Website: apple
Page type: billing-address
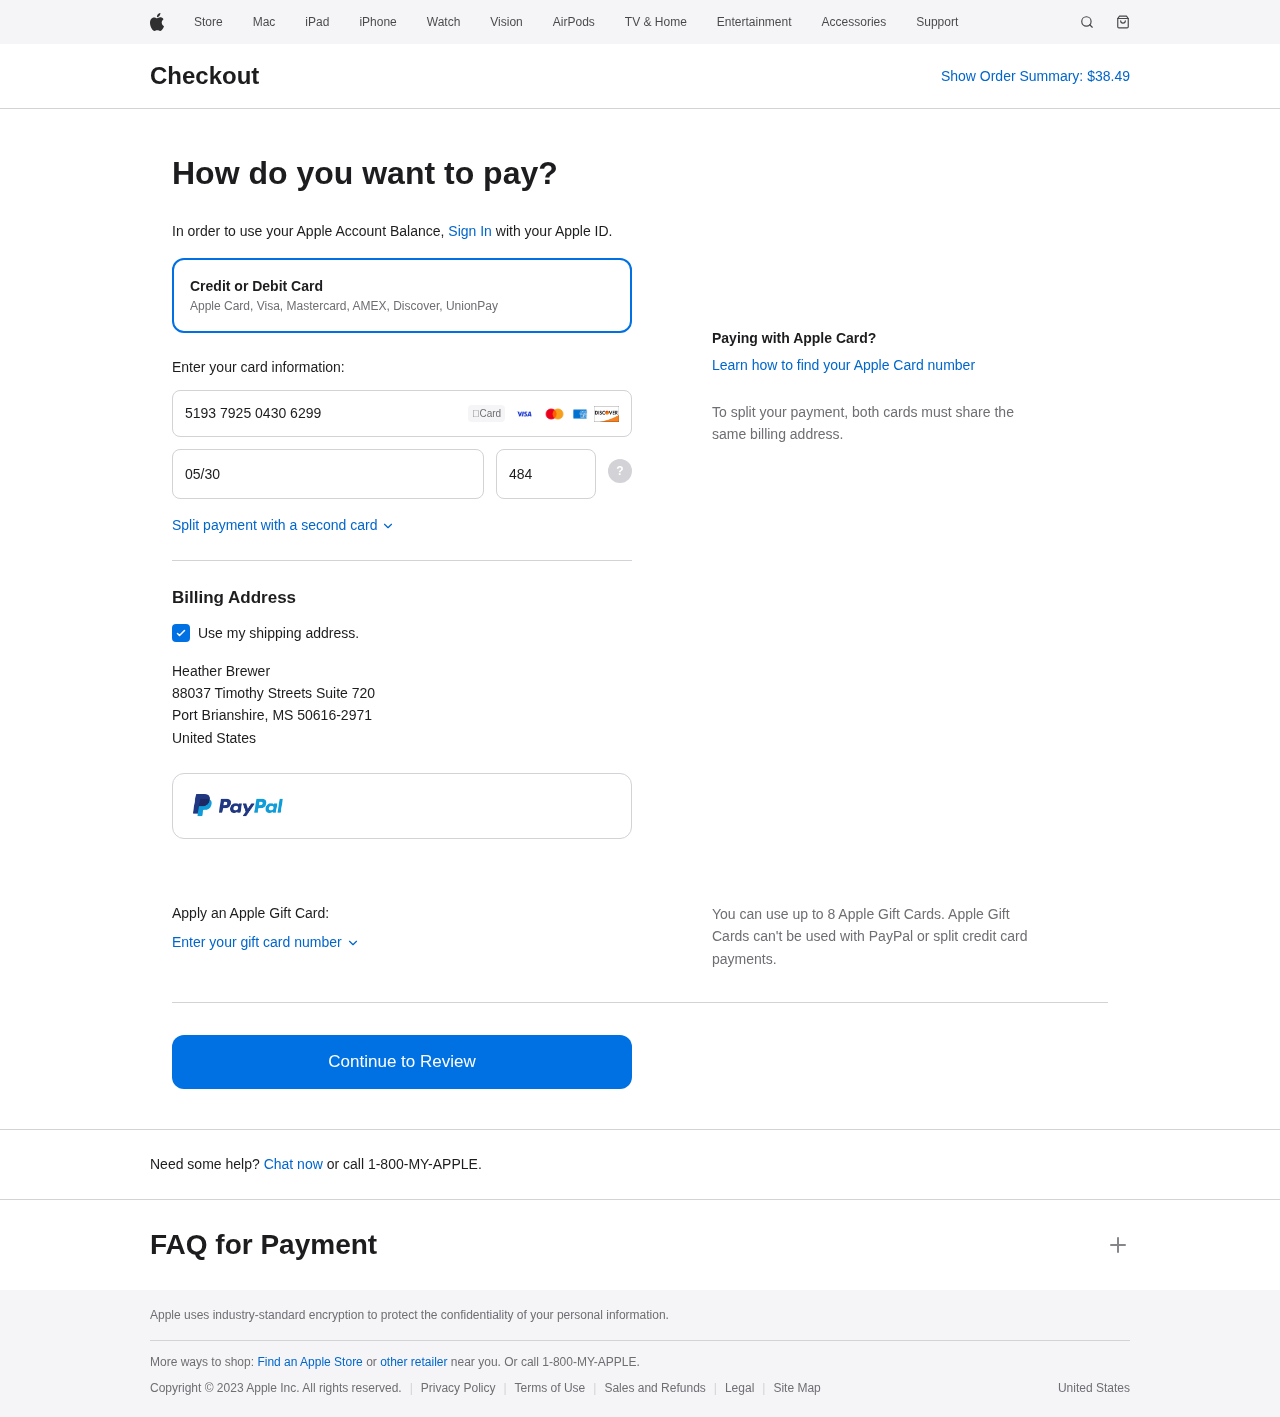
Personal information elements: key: PII_CARD_CVV
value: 484
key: PII_CARD_EXPIRY
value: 05/30
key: PII_CARD_NUMBER
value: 5193 7925 0430 6299
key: PII_CITY
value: Port Brianshire
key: PII_COUNTRY
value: United States
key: PII_FULLNAME
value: Heather Brewer
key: PII_POSTCODE_FULL
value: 50616-2971
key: PII_STATE_ABBR
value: MS
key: PII_STREET
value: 88037 Timothy Streets Suite 720
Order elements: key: ORDER_TOTAL
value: $38.49